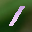
Label: 1